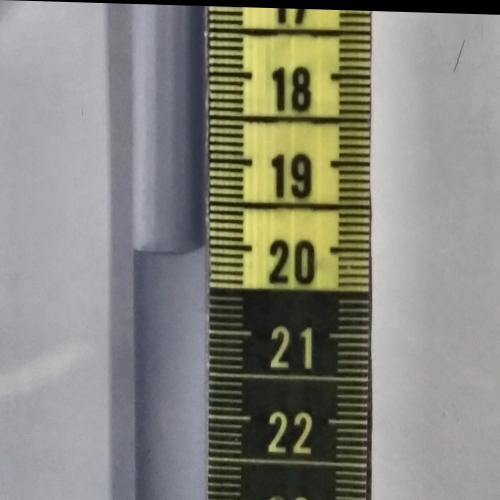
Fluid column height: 20.0 cm